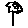
Label: flower